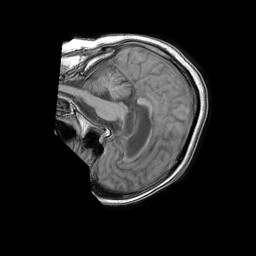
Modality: T1w
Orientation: sagittal
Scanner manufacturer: philips
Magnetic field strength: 1.5 T
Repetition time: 0.1846 s
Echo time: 0.001825 s